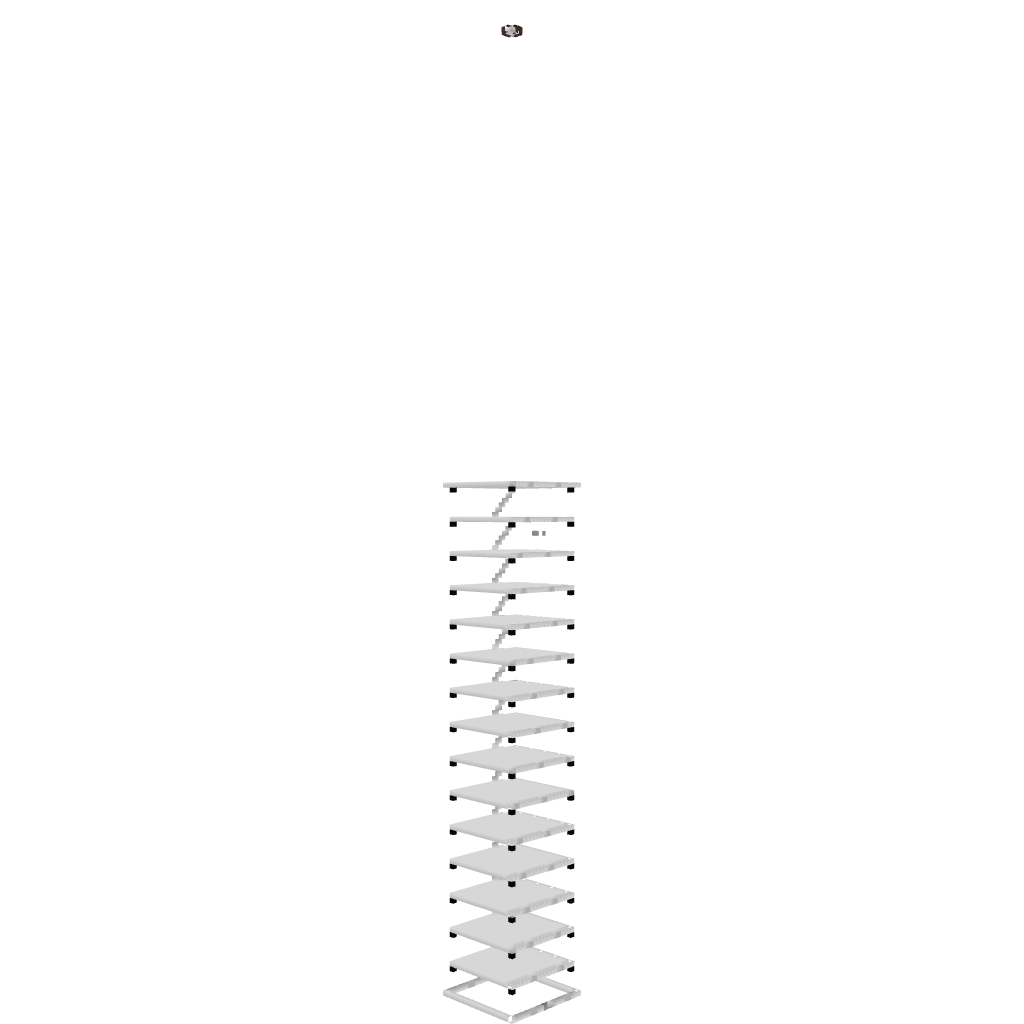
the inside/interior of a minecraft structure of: Skyscraper